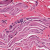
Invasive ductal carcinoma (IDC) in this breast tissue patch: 0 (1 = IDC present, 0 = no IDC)